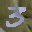
Label: 3